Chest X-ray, AP view. Patient: 52 years old, sex M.
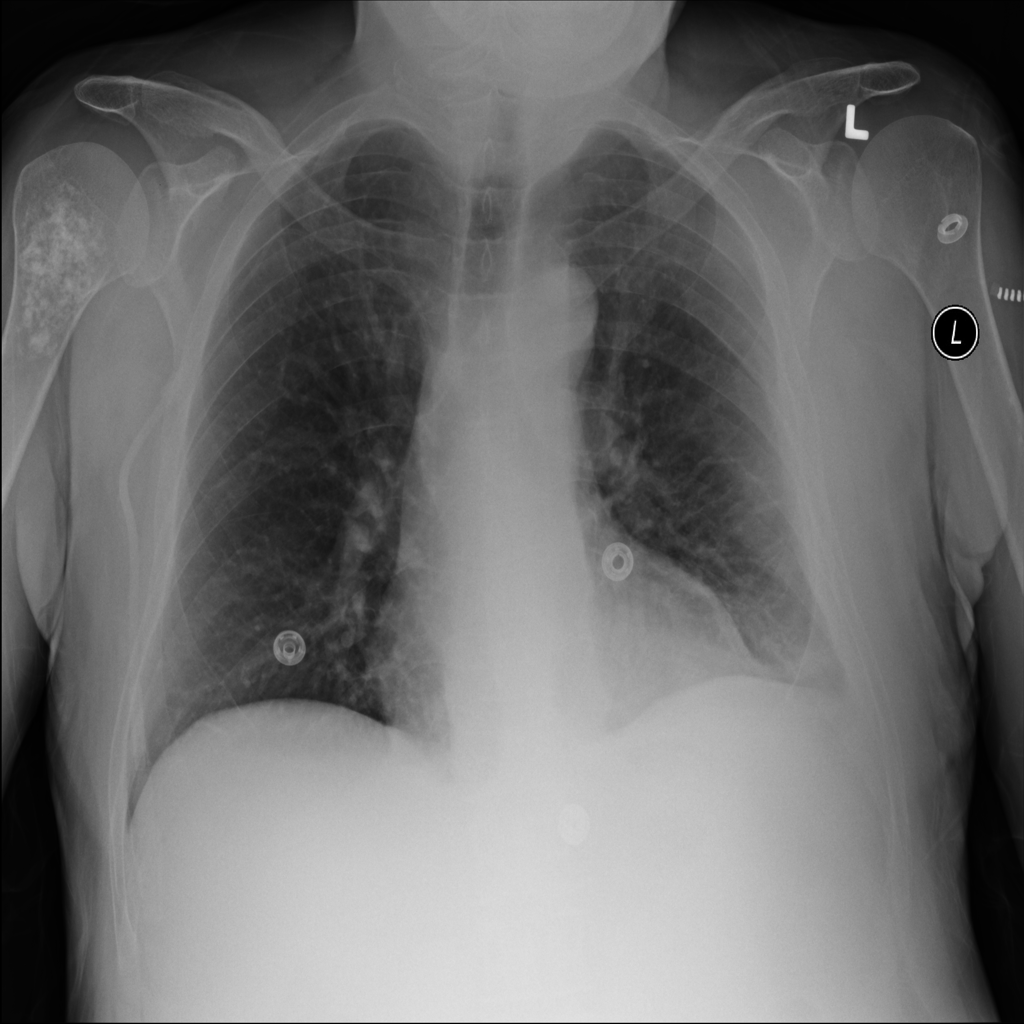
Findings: No Finding